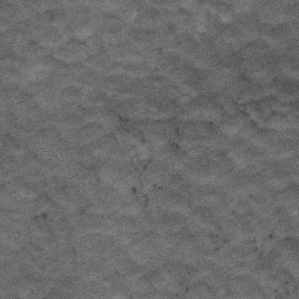
Label: frost